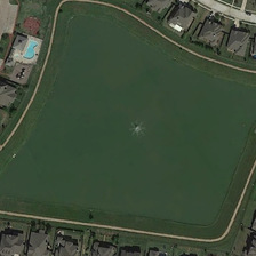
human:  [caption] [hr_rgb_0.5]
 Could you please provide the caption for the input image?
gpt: there are some buildings, meadows and streets.

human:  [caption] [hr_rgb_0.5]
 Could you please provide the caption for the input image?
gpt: There are several buildings, meadows and roads.

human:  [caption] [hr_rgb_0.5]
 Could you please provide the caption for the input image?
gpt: it is black buildings, cream-colored road and green grassland .

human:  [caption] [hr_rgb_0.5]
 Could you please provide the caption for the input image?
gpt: There are some buildings, grass and roads.

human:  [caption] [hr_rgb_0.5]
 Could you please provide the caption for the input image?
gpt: it is black buildings, cream-colored road and green grassland .